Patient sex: F
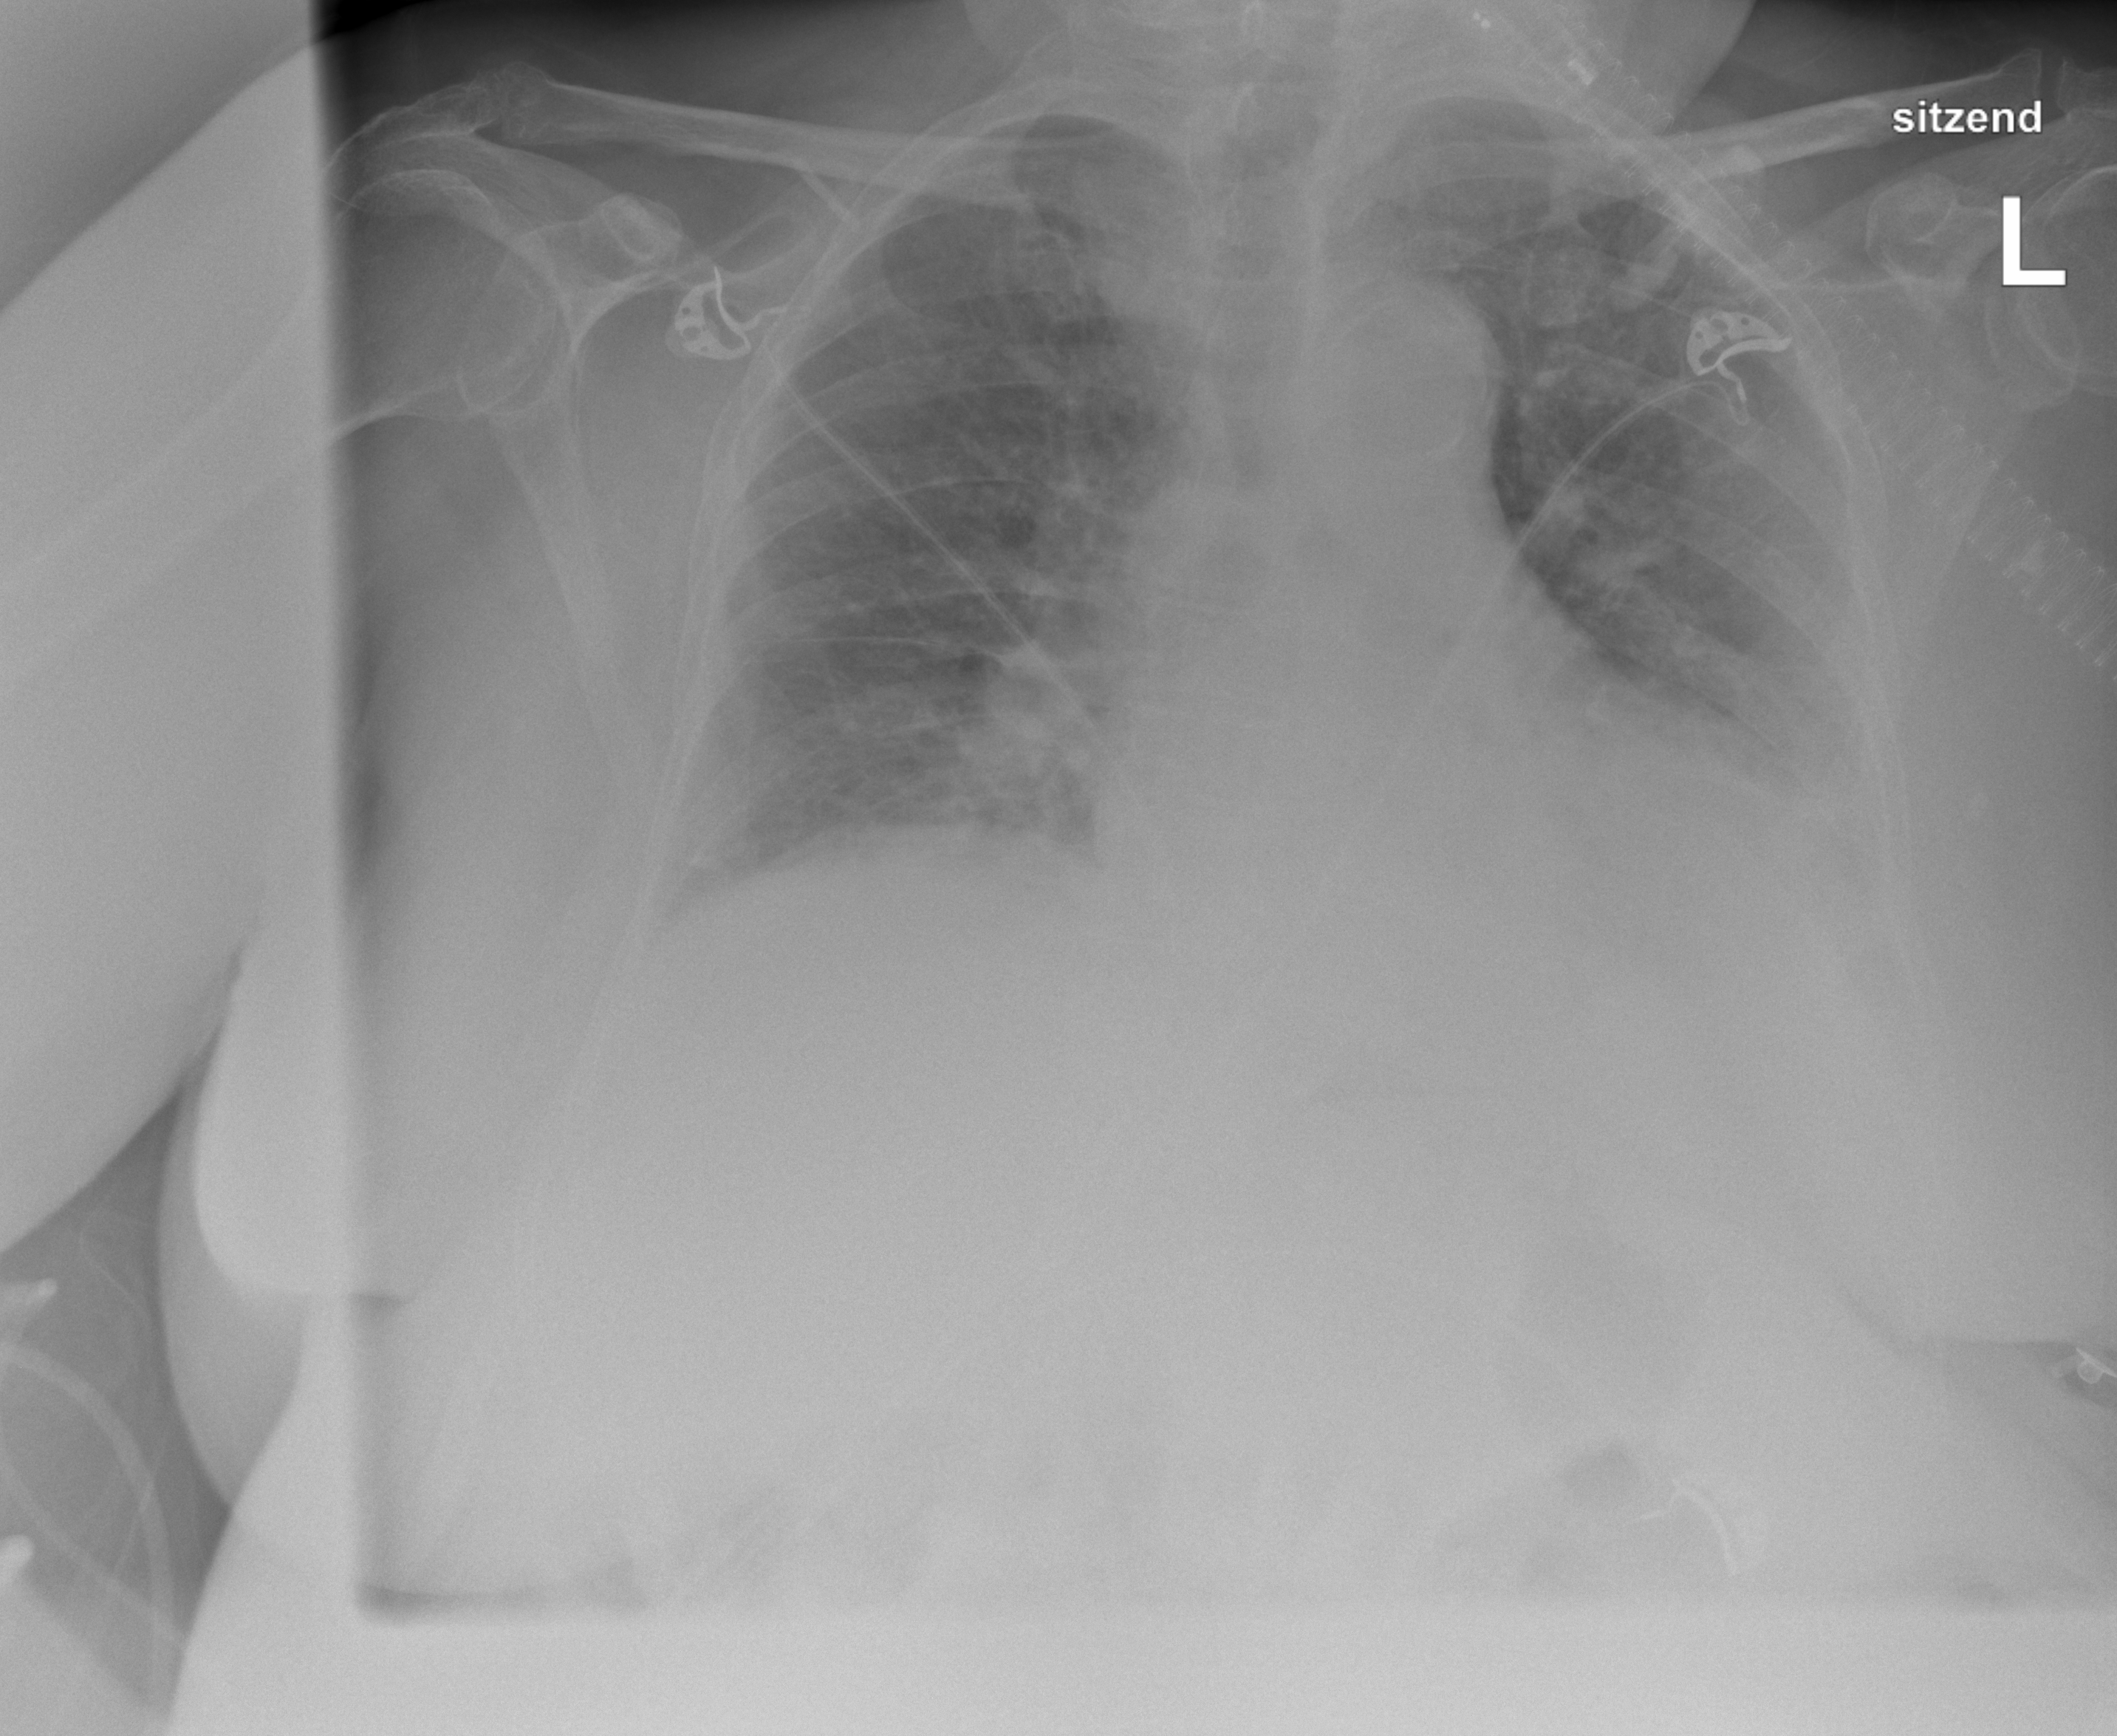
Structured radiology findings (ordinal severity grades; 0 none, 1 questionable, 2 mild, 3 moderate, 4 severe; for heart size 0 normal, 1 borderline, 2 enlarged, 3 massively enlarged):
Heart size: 0
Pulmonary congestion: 2
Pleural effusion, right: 0
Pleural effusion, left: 2
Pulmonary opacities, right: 2
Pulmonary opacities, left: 0
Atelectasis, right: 0
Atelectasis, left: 2